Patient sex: M
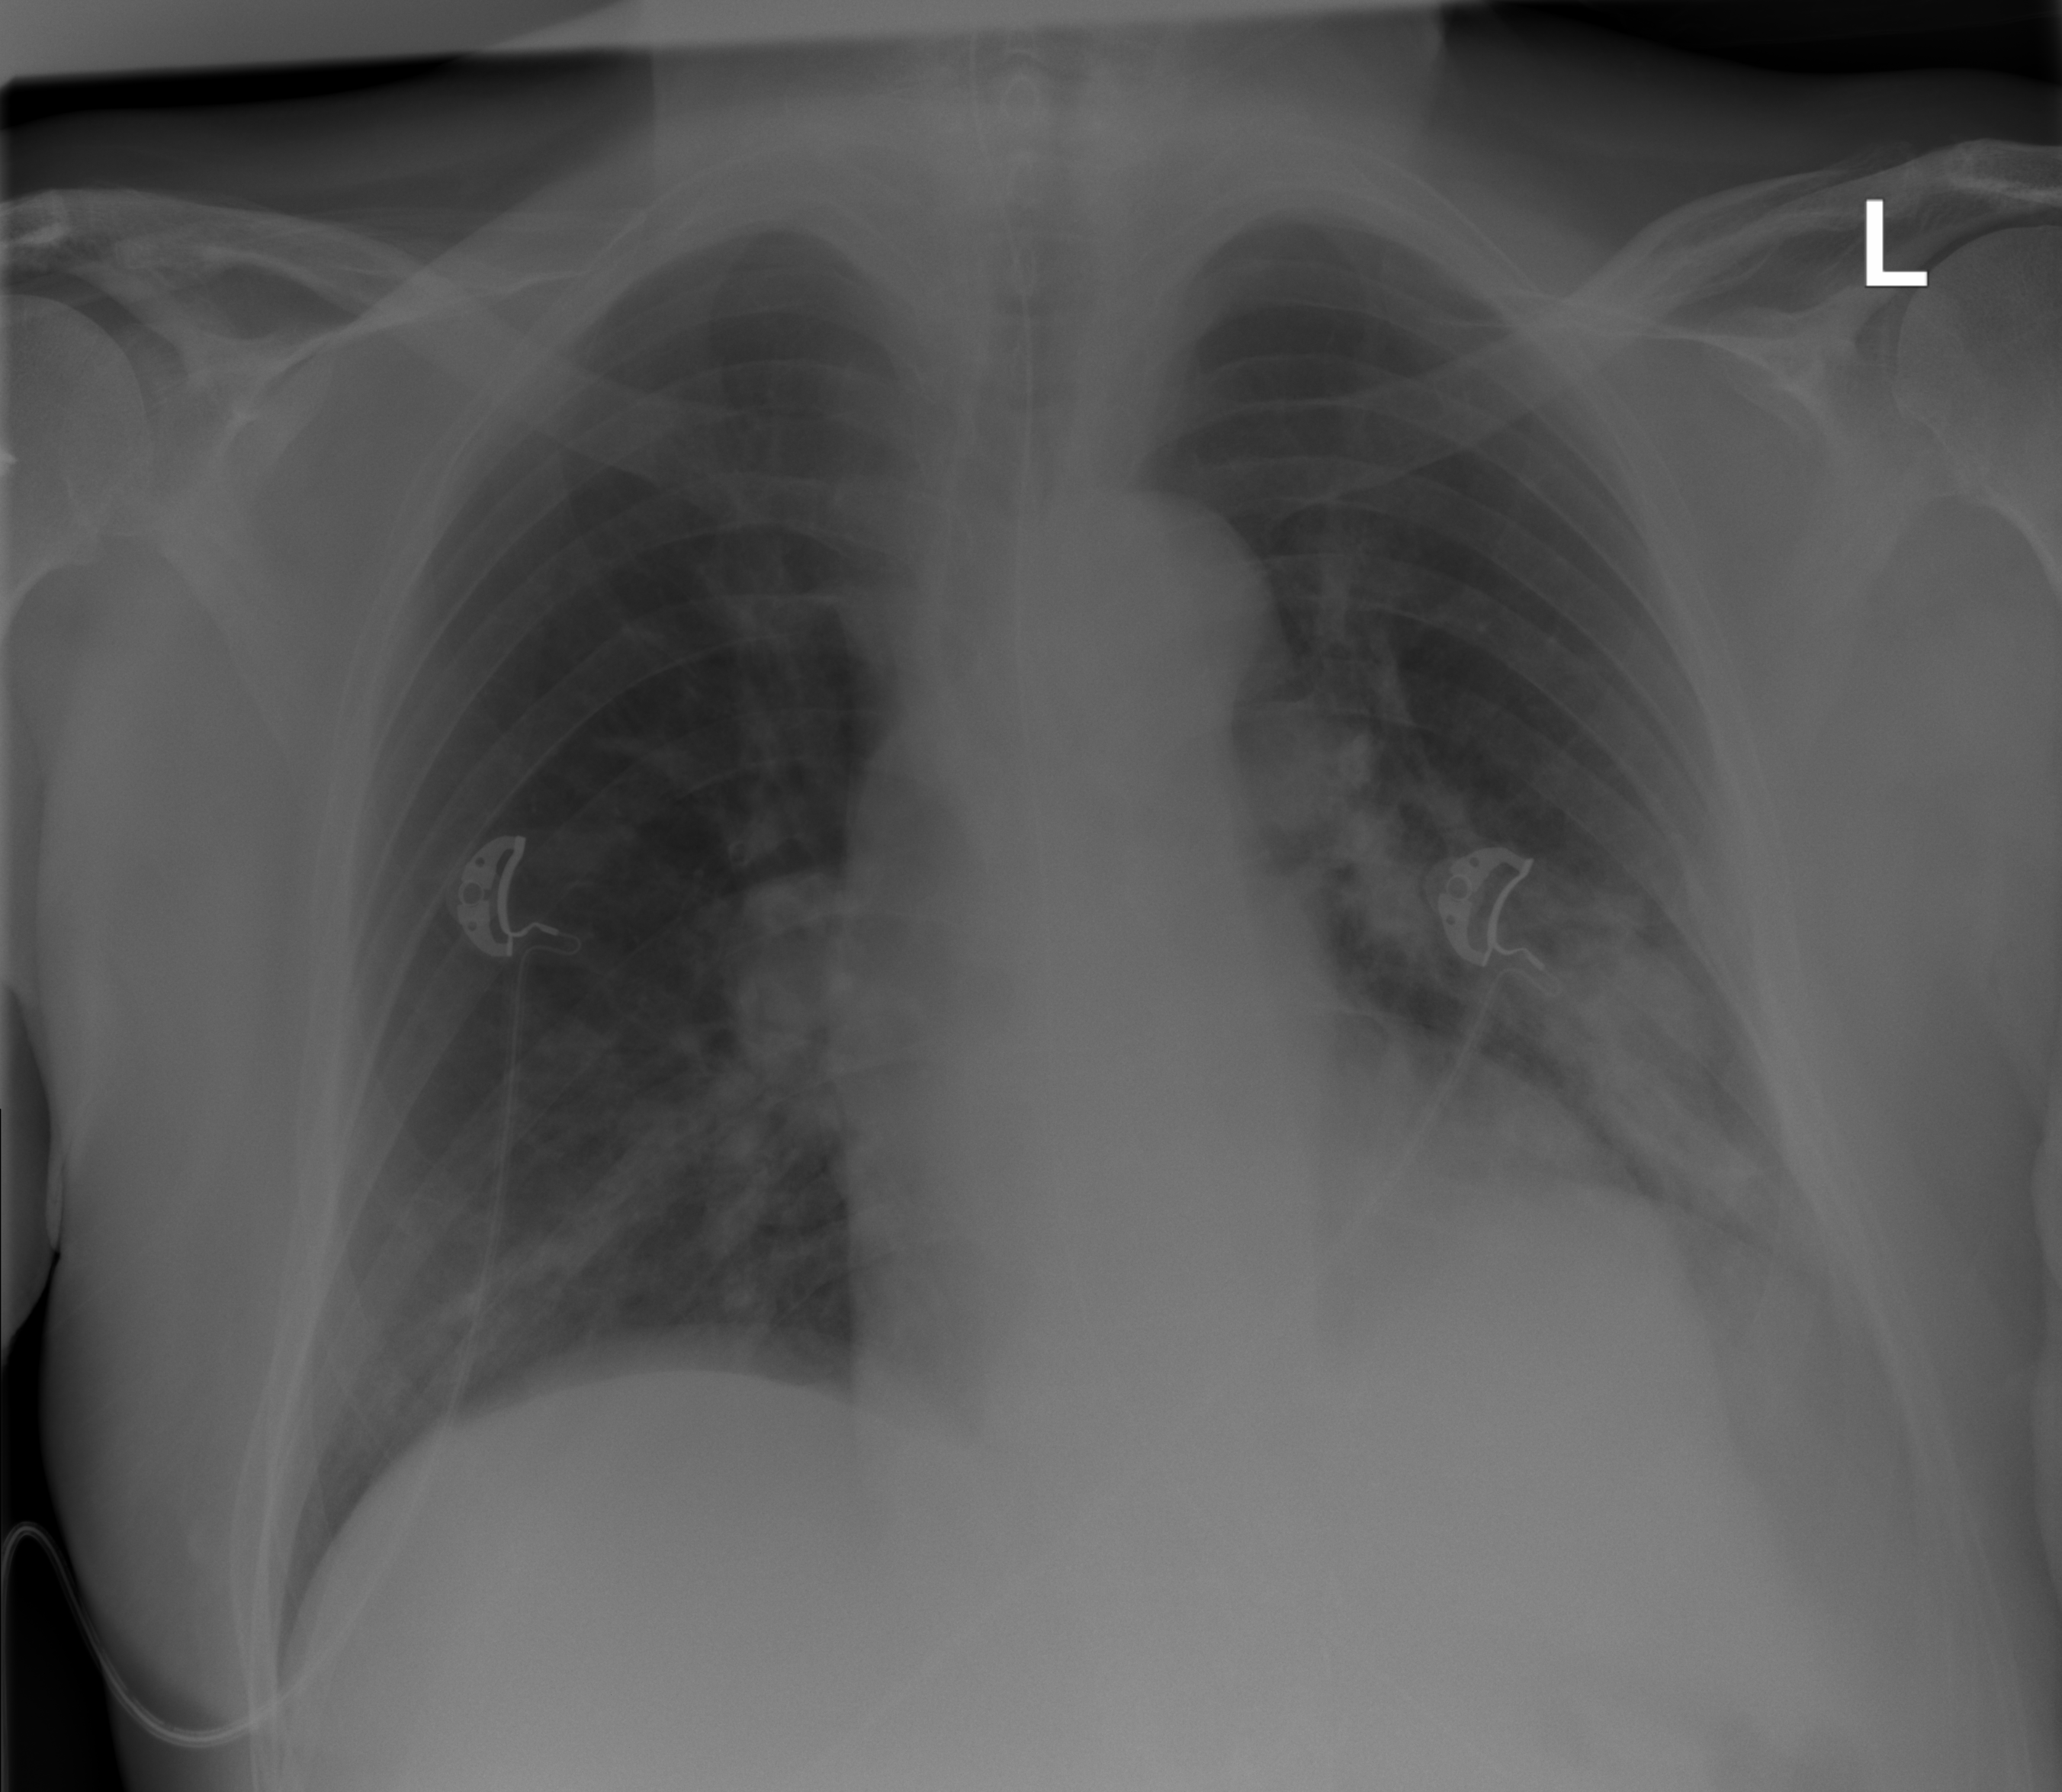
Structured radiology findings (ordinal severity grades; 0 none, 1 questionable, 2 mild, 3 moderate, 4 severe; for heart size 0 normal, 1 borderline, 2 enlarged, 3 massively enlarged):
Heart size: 0
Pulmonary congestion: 2
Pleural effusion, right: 0
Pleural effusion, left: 2
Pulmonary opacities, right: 2
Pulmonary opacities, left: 3
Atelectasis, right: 0
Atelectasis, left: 2